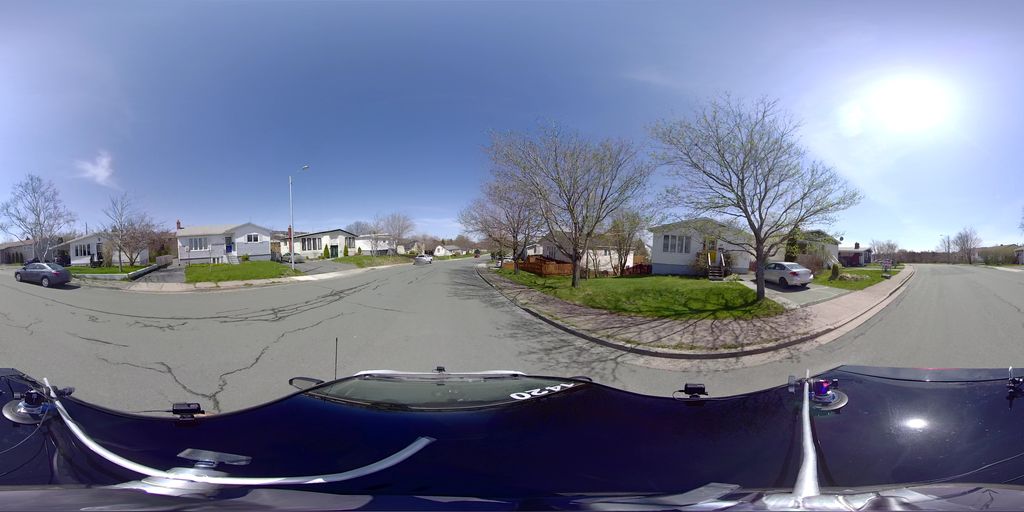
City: st_johns